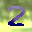
Label: 2